Question:
I used the query below to extract the data fro the table but it does not working.
'''
SELECT A.ID, AVG(ISNULL(score,0)) AS sc FROM A
LEFT OUTER JOIN B ON A.ID = B.ID
WHERE A.aClass = '1st'
'''
I wanted it to return all the data from Table A with its corresponding average score and return 0 if there is no score yet. Can anyone help me figure out the problem.
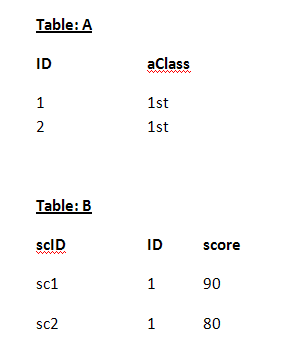
Answer: Try this
'''
SELECT A.ID, AVG(ISNULL(B.score,0)) AS sc
FROM A
LEFT OUTER JOIN B ON A.ID = B.ID
WHERE A.aClass = '1st'
GROUP BY A.ID
'''